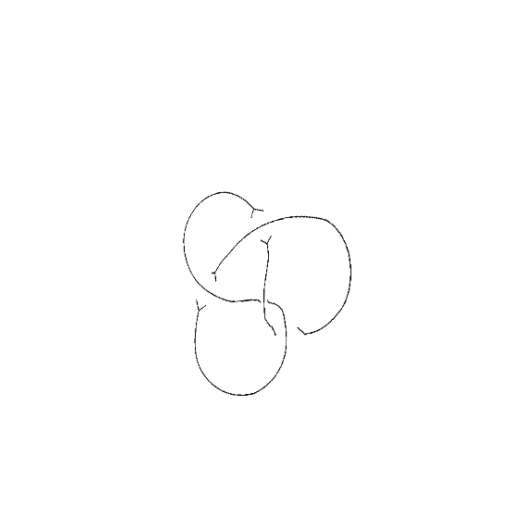
Crossing number: 4